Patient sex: M
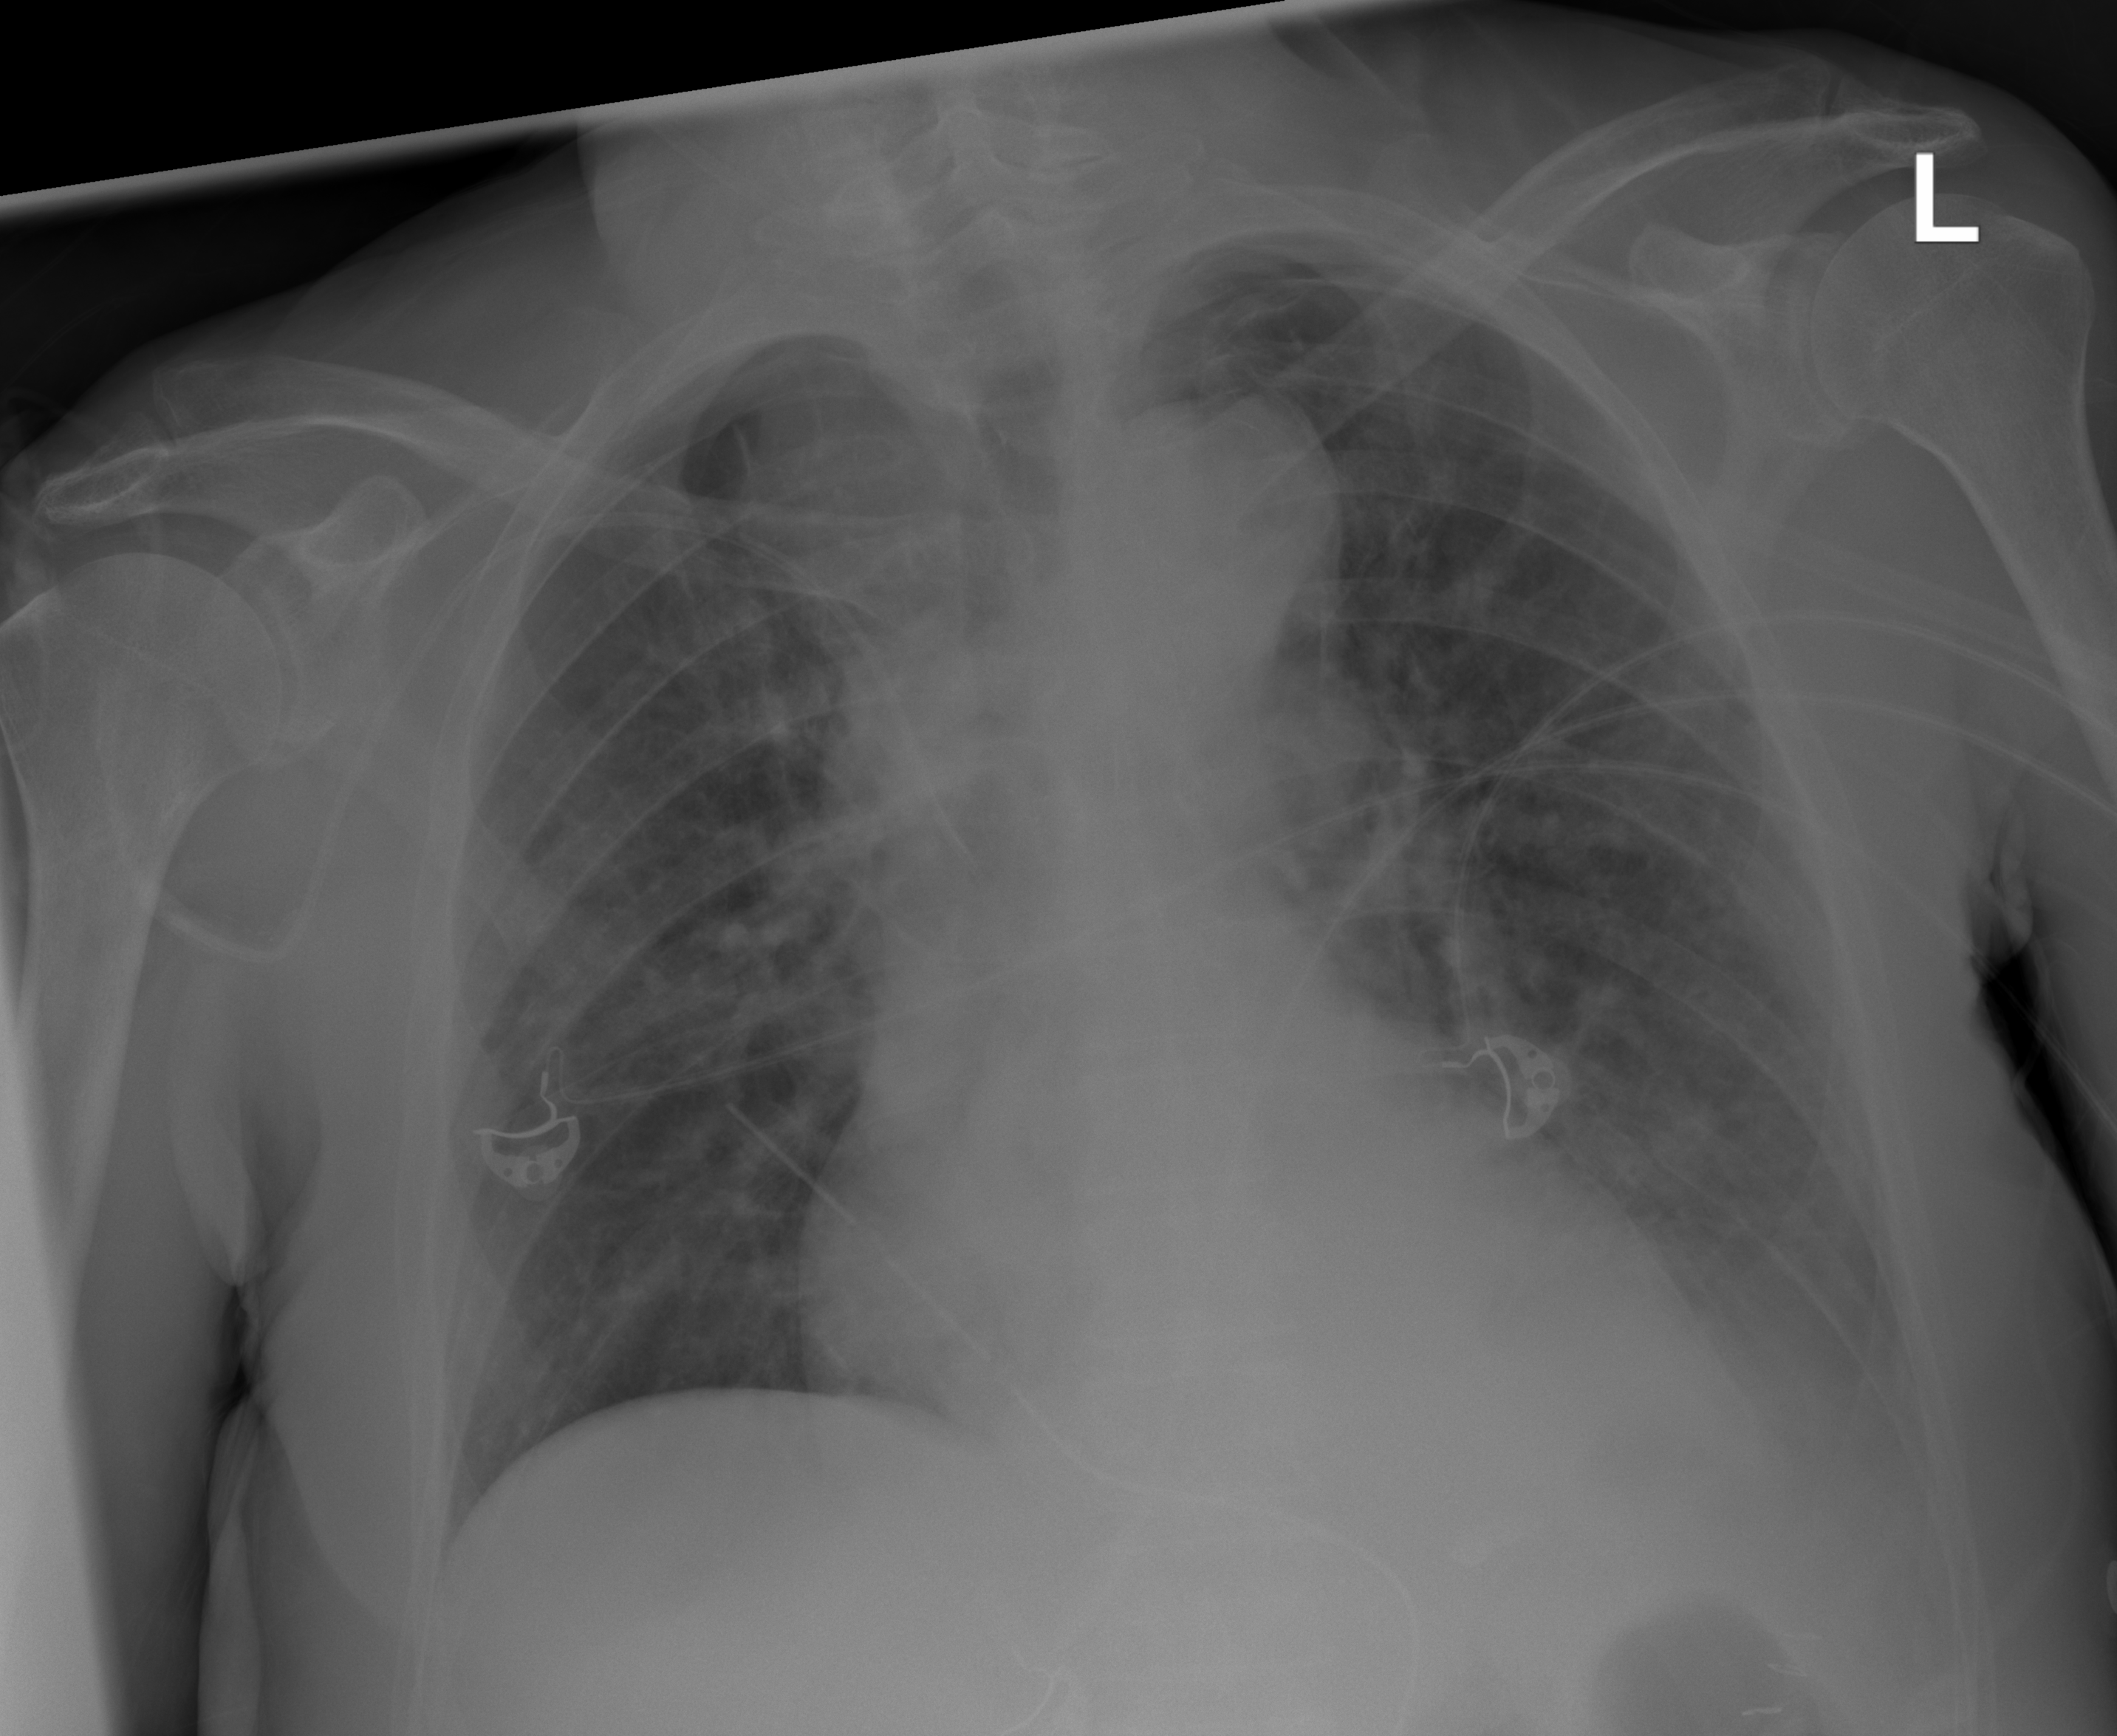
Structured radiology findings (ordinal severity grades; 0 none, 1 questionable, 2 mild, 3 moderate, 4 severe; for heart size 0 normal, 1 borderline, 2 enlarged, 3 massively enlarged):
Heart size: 2
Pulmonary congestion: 0
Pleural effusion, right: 0
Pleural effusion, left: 2
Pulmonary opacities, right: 2
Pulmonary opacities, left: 2
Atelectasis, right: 0
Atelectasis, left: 2